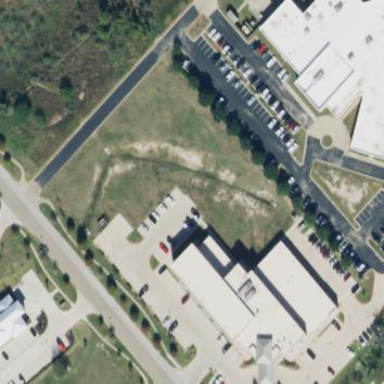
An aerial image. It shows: Building that houses fitness center.